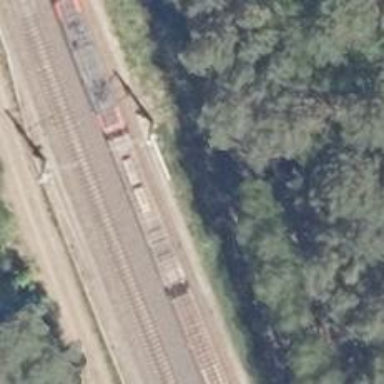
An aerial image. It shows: Railway milestone.